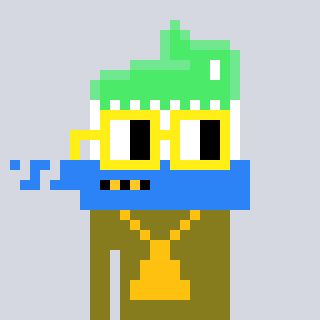
a pixel art character with square yellow glasses, a toothbrush-shaped head and a gunk-colored body on a cool background